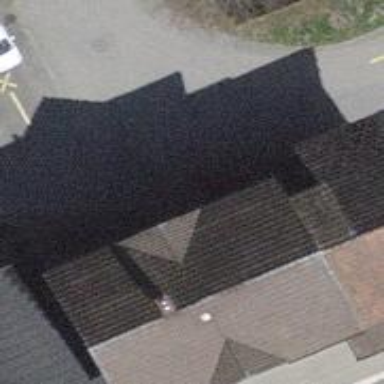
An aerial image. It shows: Train station building.